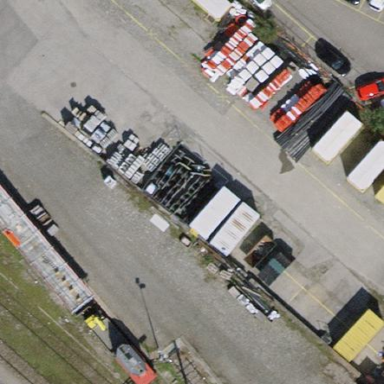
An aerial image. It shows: Recycling center that accepts scrap metal.